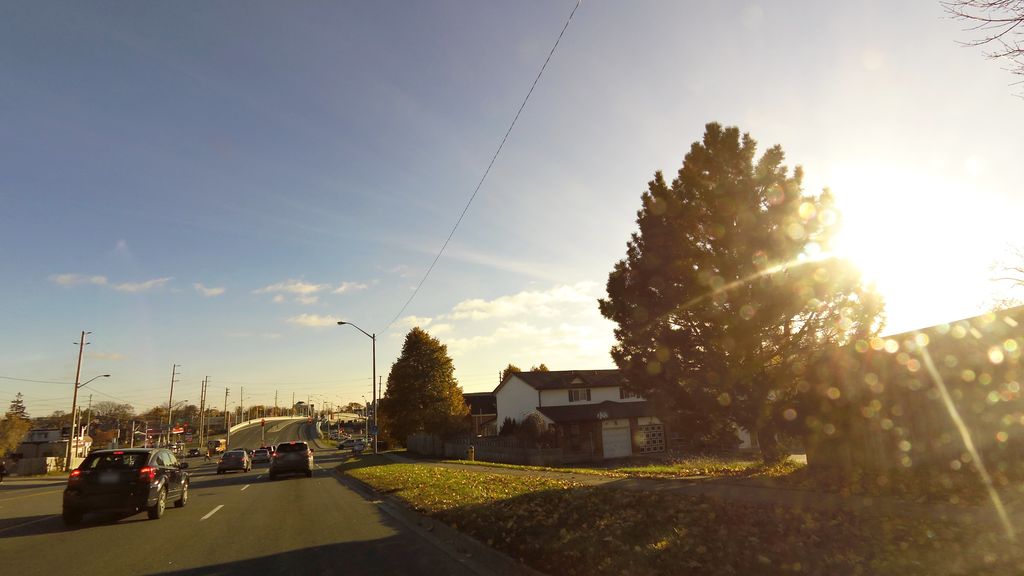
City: kitchener-waterloo